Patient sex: M
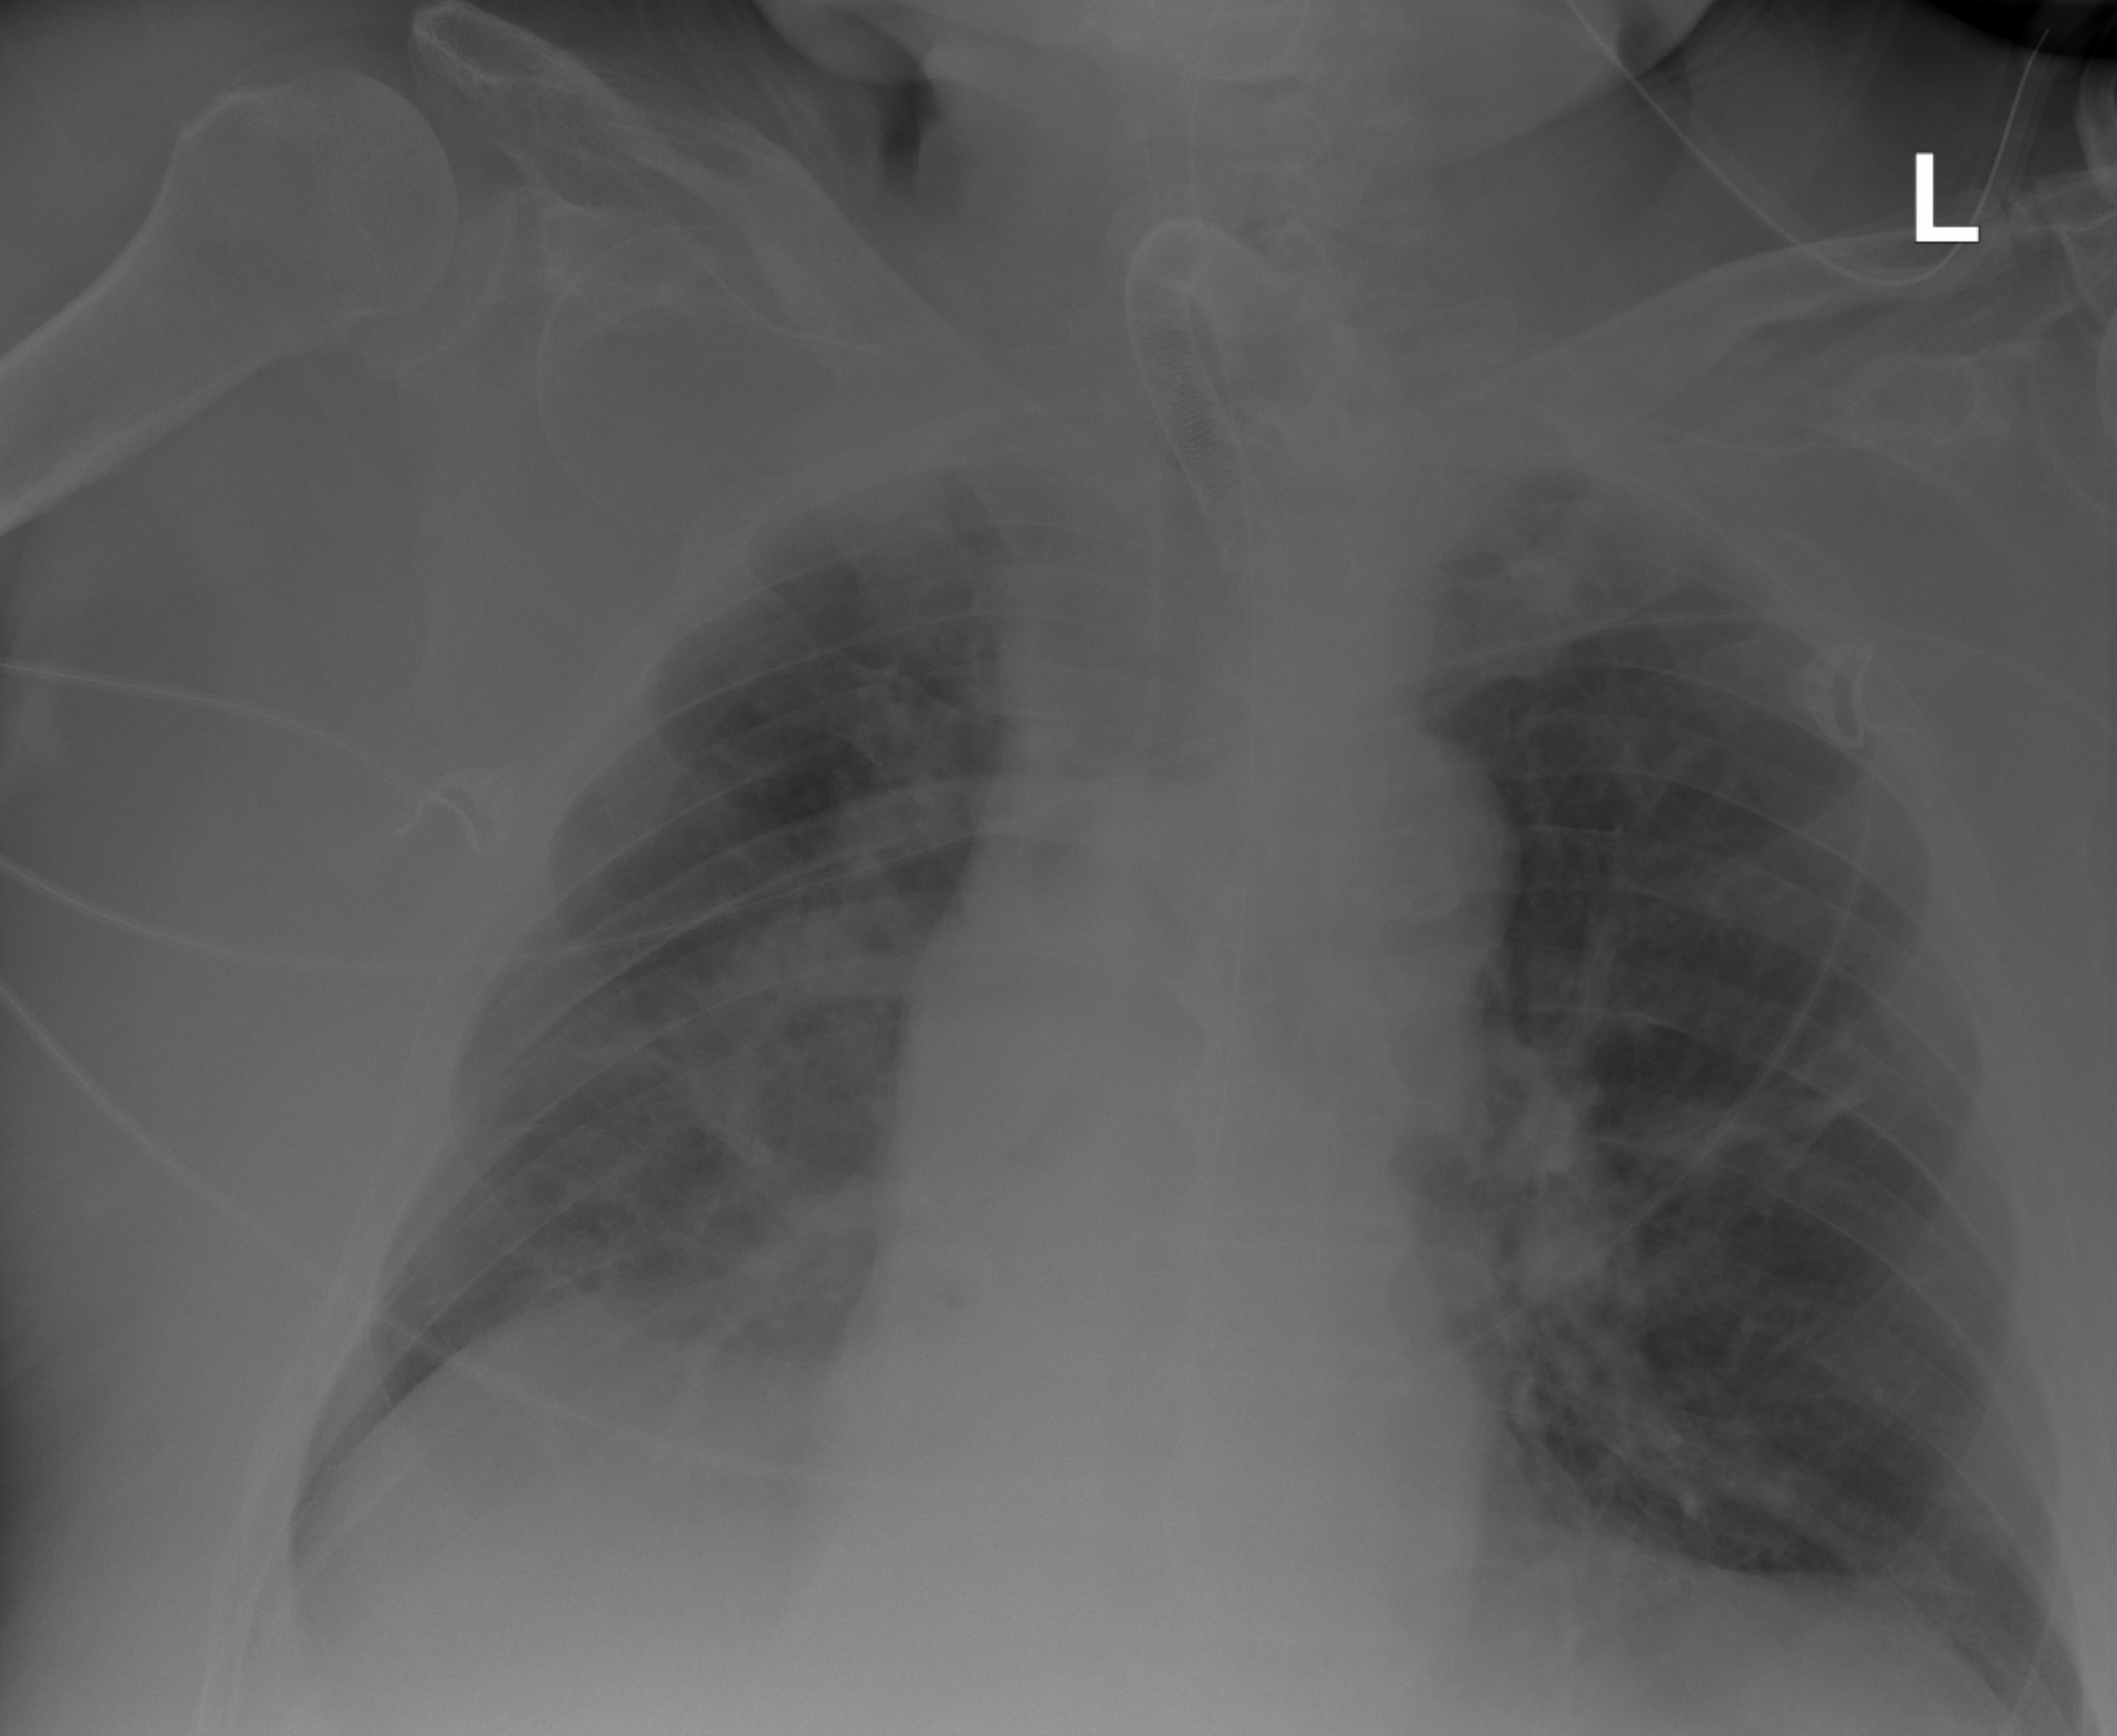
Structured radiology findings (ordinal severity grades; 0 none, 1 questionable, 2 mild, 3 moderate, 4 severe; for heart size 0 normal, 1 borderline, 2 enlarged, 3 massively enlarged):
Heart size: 0
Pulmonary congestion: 2
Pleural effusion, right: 2
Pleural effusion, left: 0
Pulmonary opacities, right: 2
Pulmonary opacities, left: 0
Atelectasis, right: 2
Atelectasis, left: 0